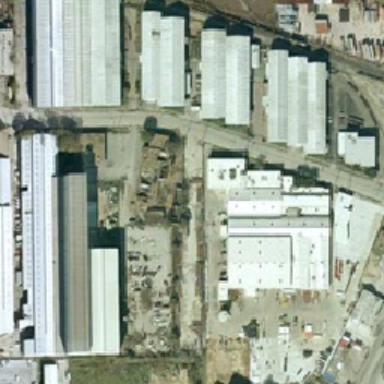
Industrial park numbers are reasonable .